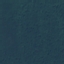
Land use / land cover: Forest